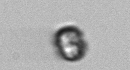
Label: Dinophyceae